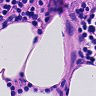
Metastatic tissue present: no